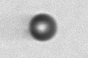
Label: bead